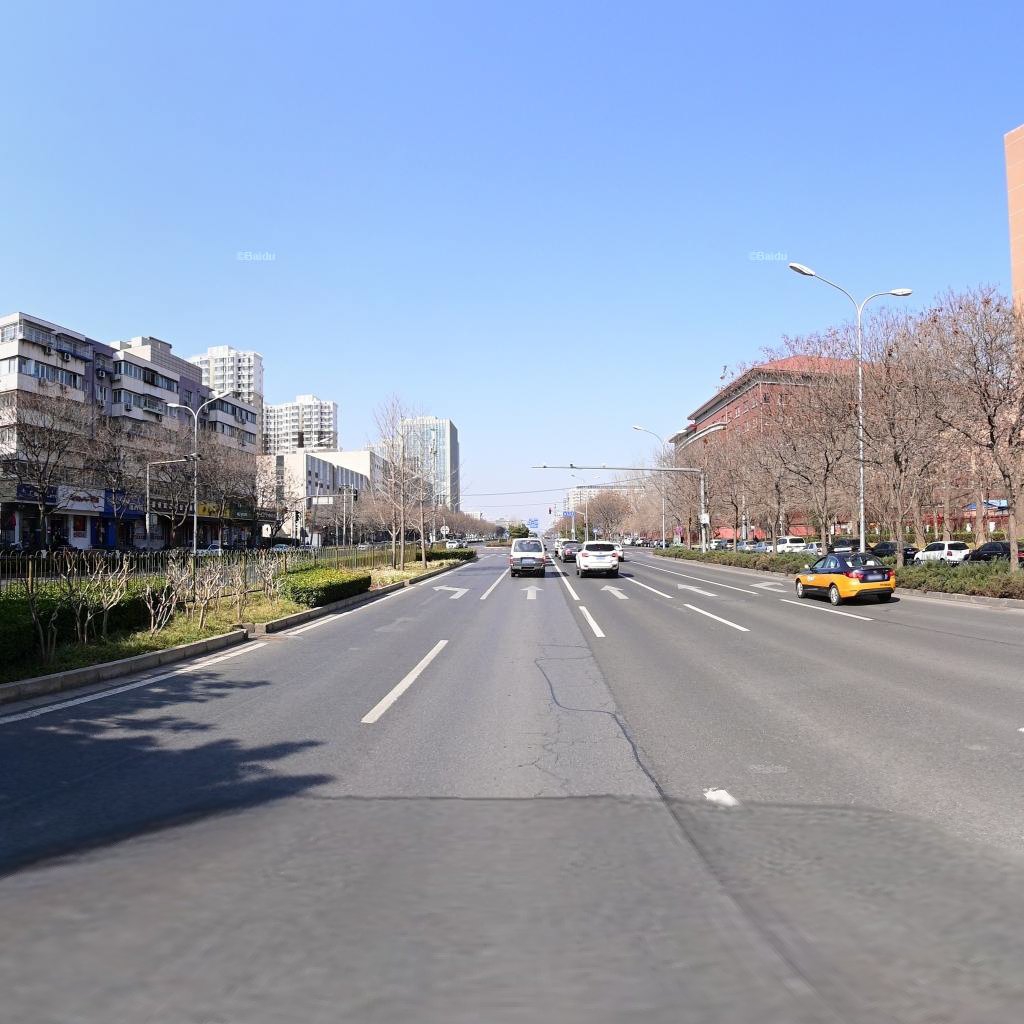
Region: Haidian
Road damage annotations: longitudinal patch, longitudinal crack, manhole cover